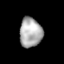
Tissue: lung
Cell type: Epithelial cells
Senescence score: 0.203
Nuclear area (px): 654
Mean DAPI intensity: 170.722